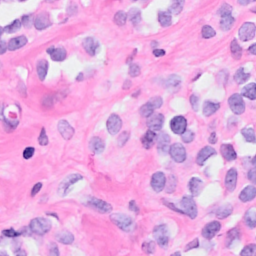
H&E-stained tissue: Breast